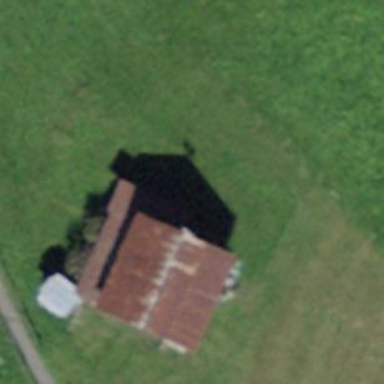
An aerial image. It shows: Barn.